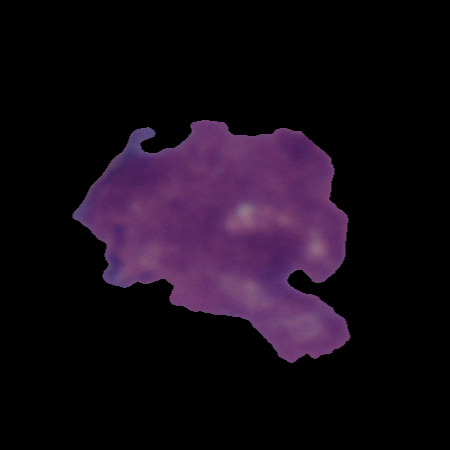
Label: cancer